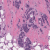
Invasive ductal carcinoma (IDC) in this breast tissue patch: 0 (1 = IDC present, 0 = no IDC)